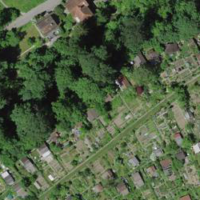
EUNIS habitat code: 53
Species observed at this site:
Glis glis